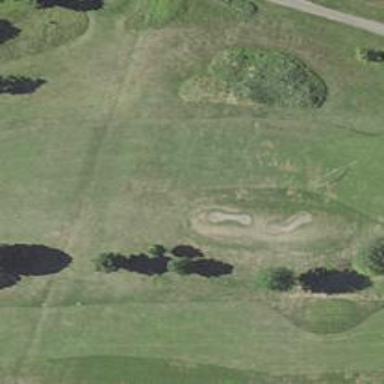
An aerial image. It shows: Golf hole.